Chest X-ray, PA view. Patient: 44 years old, sex F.
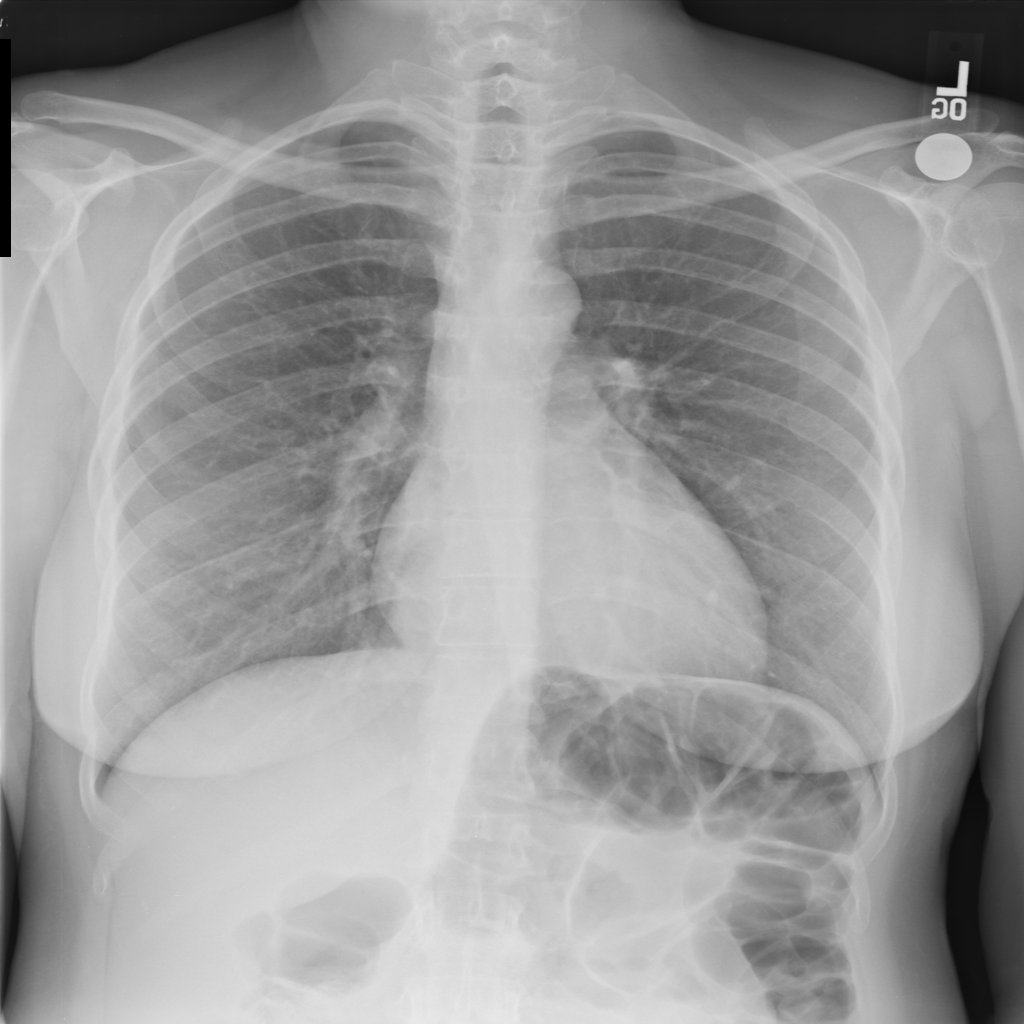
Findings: Cardiomegaly